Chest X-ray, PA view. Patient: 72 years old, sex M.
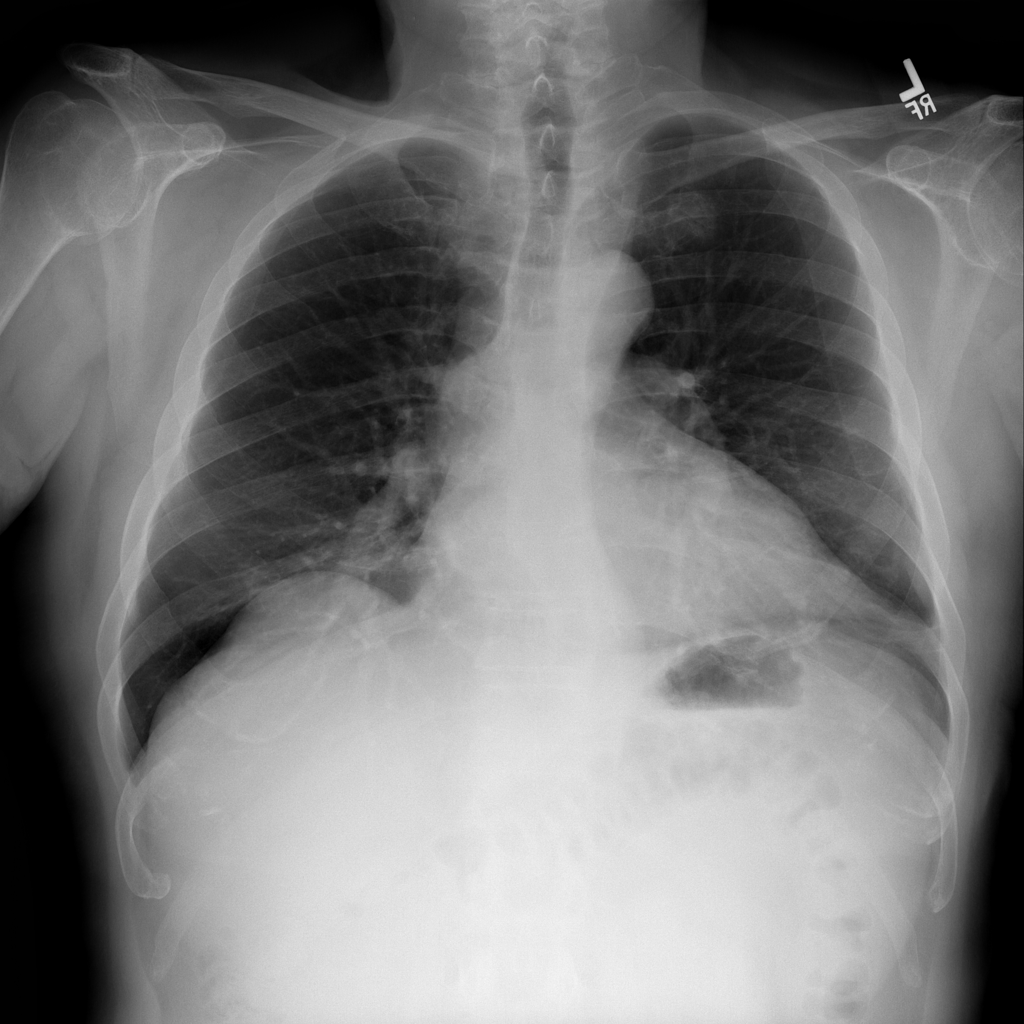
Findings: No Finding